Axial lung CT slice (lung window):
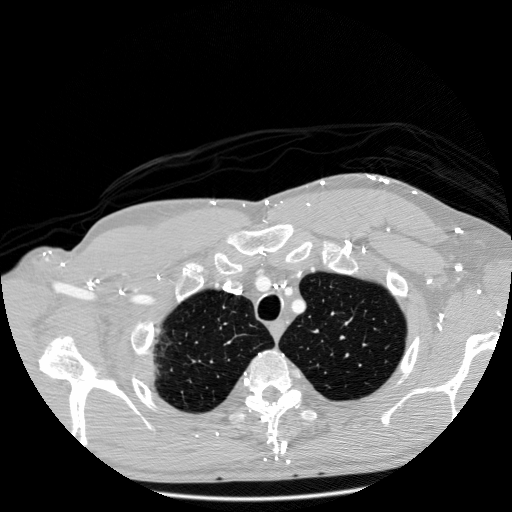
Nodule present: no